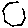
Label: hexagon